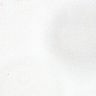
Metastatic tissue present: no